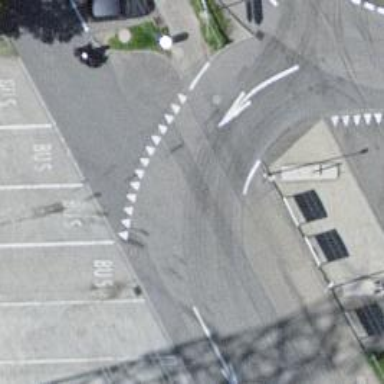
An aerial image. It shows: Asphalt parking aisle road for service vehicles.